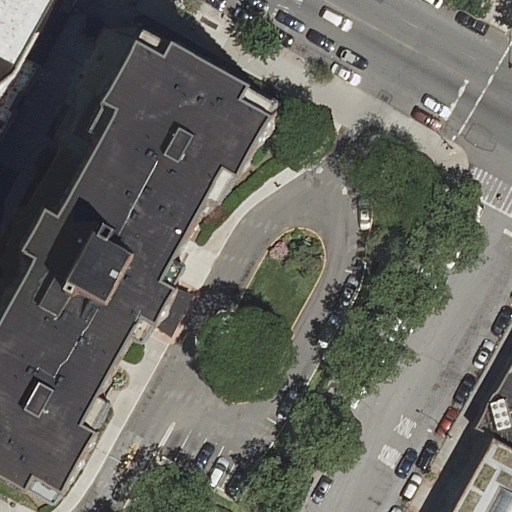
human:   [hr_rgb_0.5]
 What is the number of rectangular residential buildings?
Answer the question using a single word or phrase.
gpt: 2

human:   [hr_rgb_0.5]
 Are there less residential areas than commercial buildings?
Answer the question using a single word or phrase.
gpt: no

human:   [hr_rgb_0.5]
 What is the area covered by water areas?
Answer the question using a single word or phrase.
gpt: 0m2

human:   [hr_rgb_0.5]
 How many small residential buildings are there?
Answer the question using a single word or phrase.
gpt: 0

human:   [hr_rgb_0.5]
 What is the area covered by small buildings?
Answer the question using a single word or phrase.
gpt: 0m2

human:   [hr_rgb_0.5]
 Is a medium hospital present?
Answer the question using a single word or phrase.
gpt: no

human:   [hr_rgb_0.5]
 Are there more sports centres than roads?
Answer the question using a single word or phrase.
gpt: no

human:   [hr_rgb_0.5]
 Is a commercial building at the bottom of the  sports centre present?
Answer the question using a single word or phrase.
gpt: no

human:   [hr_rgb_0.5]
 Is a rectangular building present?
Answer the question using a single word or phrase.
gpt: yes

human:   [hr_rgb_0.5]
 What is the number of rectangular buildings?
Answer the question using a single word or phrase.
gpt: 2

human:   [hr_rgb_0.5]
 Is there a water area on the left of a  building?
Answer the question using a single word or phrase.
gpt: no

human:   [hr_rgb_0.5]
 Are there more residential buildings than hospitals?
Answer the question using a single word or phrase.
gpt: yes

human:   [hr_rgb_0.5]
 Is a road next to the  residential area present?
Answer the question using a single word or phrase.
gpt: yes

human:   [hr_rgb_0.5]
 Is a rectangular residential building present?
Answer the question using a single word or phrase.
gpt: yes

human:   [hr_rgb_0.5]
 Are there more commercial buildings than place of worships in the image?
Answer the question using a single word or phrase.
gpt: no

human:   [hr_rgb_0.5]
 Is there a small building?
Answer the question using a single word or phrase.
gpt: no

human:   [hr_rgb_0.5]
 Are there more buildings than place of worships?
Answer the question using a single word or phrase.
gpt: yes

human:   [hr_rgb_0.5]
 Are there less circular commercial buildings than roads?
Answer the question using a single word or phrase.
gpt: yes

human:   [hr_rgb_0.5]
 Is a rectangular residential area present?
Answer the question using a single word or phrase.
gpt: yes

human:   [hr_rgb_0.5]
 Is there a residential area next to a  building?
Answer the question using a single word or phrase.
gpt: yes